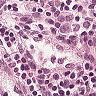
Metastatic tissue present: no